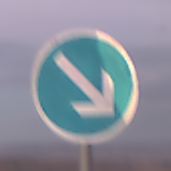
Verkehrszeichen: VorgeschriebeneVorbeifahrtRechts
Umgebung: Outdoor, Nature
Tageszeit: SunriseSunset
Wetter: PartlyCloudy
Licht: Natural
Jahreszeit: NotSpecified
Kontrast: LowContrast